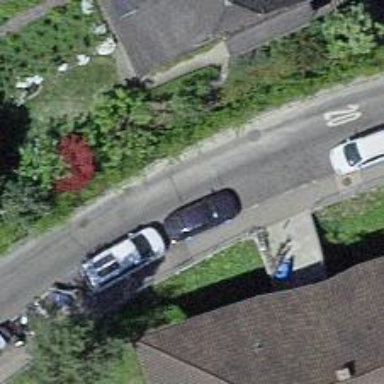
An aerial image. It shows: Asphalt road in living street.